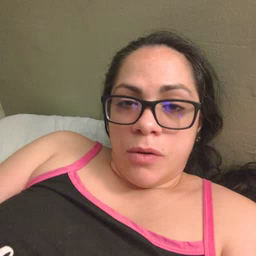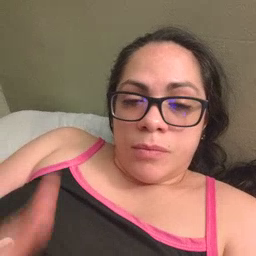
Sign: fast